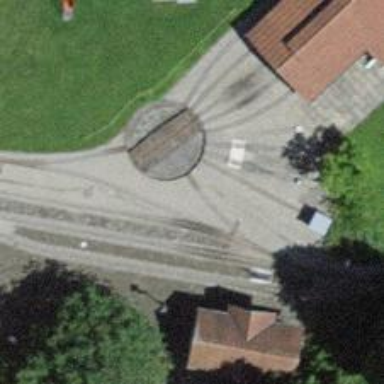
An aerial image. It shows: Miniature railway.